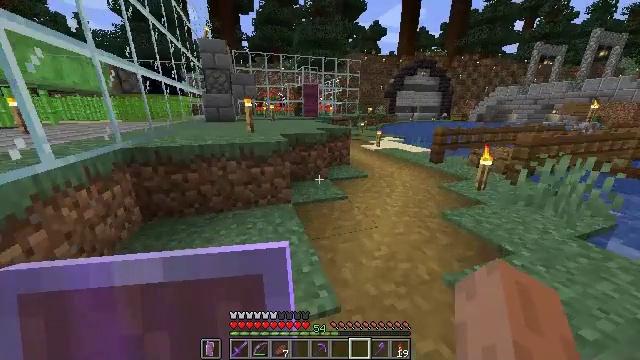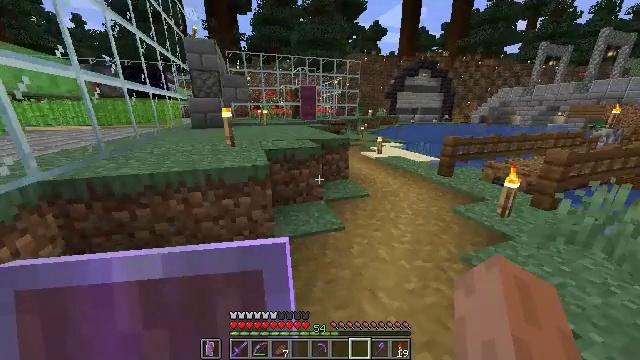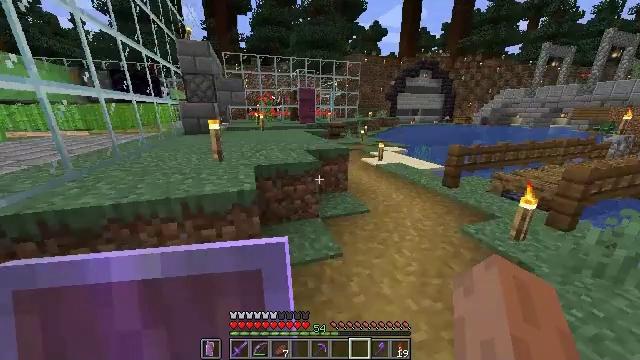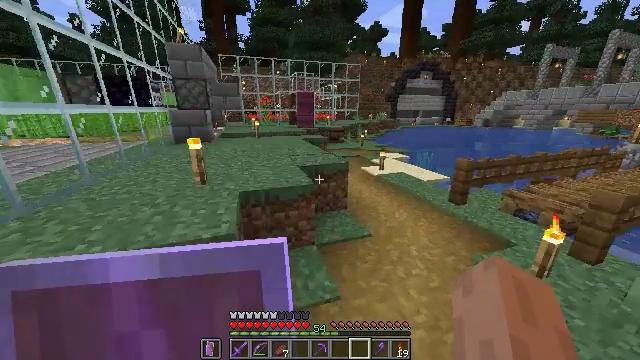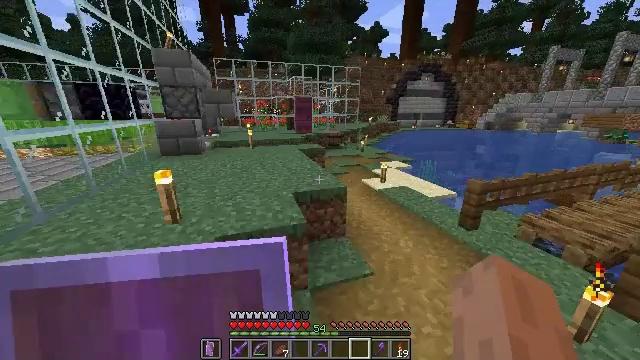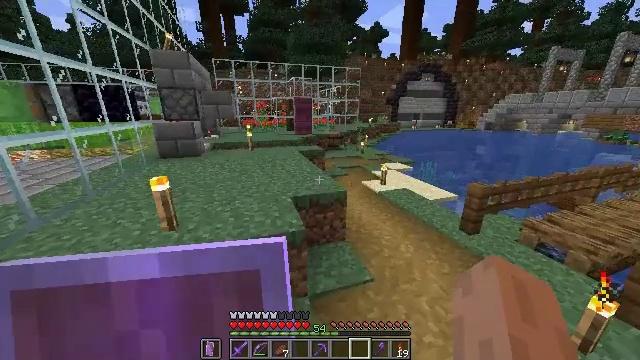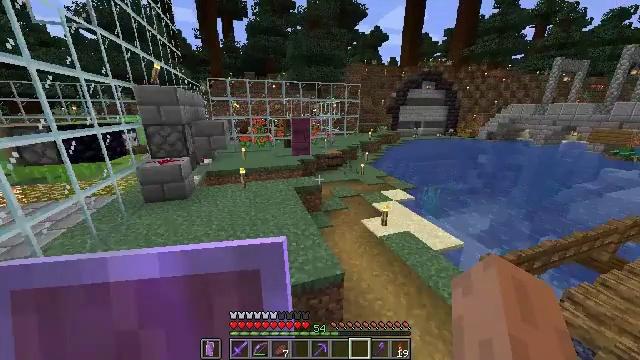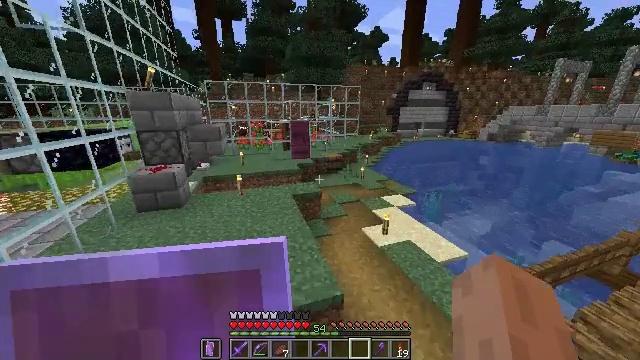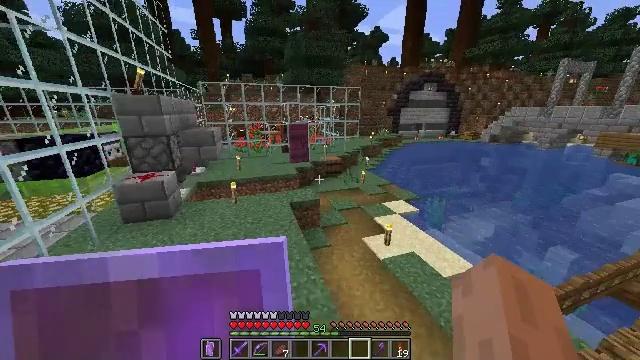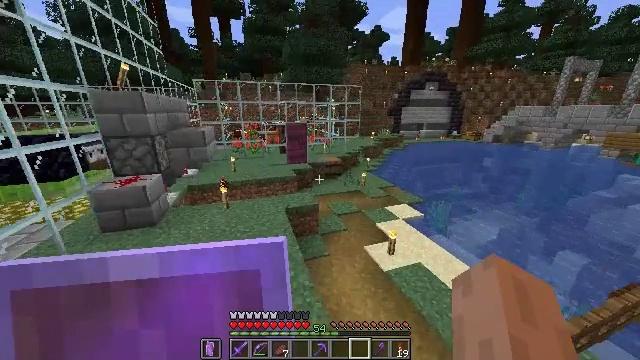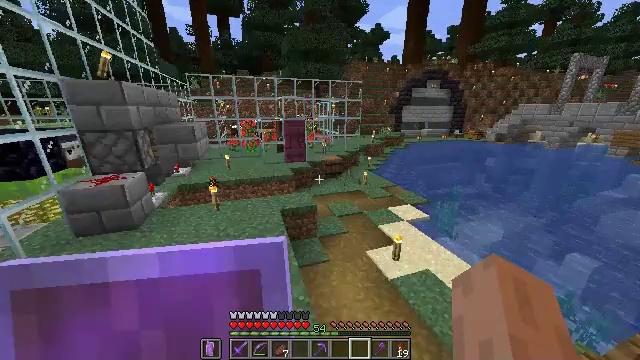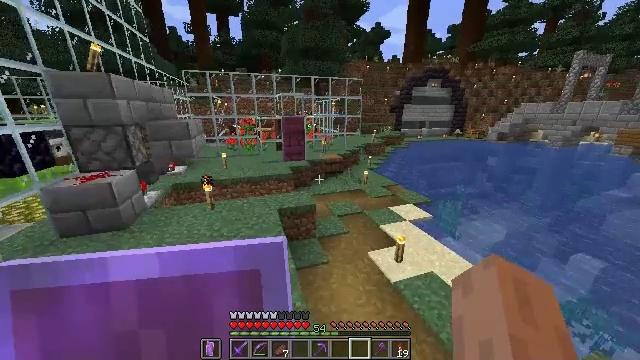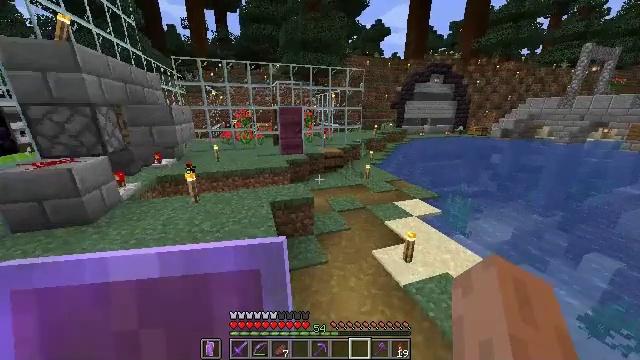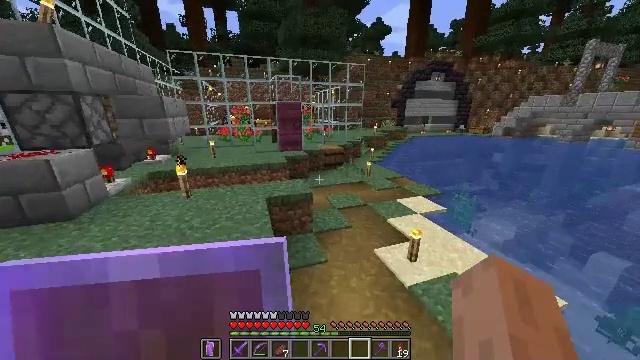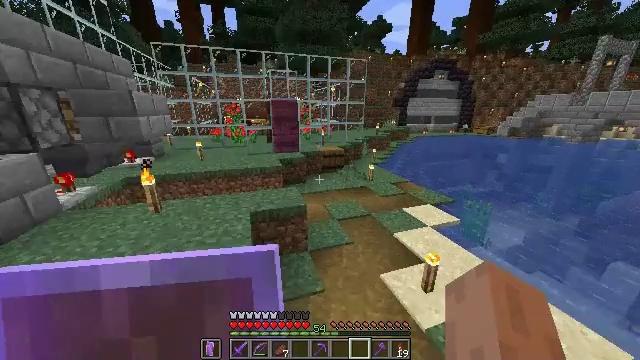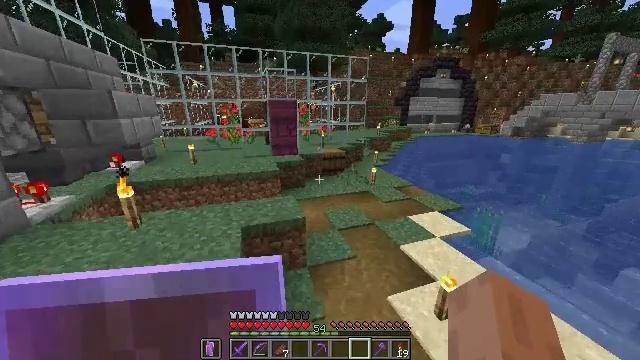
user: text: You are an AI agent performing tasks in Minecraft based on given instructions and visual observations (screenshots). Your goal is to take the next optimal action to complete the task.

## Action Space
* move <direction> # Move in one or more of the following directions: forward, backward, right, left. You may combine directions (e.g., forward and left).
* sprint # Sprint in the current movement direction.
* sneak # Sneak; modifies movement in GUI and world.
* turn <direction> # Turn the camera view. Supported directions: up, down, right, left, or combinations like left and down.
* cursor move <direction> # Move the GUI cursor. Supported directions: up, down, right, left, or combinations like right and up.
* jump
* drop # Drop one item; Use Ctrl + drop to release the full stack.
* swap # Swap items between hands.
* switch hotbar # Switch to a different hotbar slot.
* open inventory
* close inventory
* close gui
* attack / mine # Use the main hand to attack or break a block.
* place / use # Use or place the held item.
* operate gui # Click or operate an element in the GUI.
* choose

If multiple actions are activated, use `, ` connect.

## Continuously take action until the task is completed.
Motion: motion action
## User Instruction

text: Combat the squid.
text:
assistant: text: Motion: move forward, sprint, jump
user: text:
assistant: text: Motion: move forward, sprint
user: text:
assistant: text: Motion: move forward, sprint
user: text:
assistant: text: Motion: move forward, sprint
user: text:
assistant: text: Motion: move forward, sprint
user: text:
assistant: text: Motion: move forward, sprint
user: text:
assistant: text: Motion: move forward, sprint
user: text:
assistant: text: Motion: move forward, sprint
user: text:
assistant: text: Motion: move forward, sprint
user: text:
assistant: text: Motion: move forward, sprint
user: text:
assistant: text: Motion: move forward, sprint
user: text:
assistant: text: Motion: move forward, sprint
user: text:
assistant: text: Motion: move forward, sprint
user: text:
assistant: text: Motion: move forward, sprint
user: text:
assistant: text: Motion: move forward, sprint
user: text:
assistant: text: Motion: move forward, sprint, jump
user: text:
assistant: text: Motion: move forward, sprint, jump
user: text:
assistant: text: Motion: move forward, sprint, jump
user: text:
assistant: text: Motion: move forward, sprint, jump
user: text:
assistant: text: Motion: move forward, sprint
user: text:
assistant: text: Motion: move forward, sprint
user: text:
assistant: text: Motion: move forward, sprint
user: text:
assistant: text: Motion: move forward, sprint
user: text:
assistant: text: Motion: move forward, sprint
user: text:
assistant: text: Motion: move forward, sprint
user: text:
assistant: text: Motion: move forward, sprint
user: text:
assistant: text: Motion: move forward
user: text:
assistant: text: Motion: move forward
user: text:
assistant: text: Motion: move forward
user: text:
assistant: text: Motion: no_op